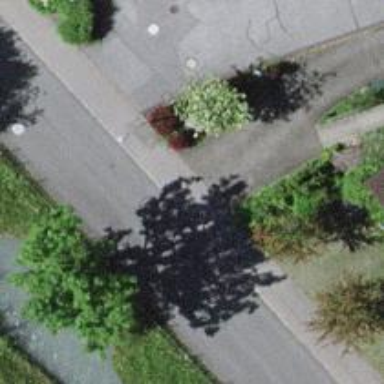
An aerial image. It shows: Residential road with sidewalk on the left side.